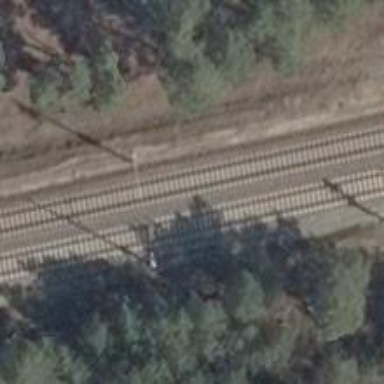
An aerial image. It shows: Milestone along the railway with catenary mast.